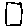
Label: square